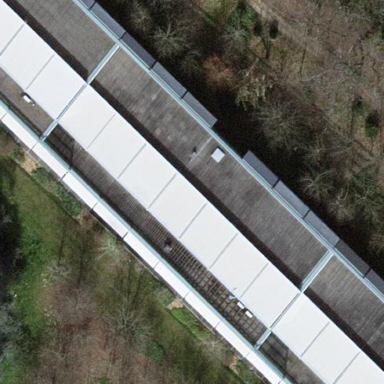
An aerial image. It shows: Office building.